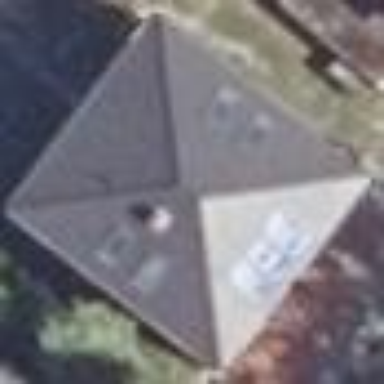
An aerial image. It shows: Detached building with pyramidal roof shape.